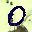
Label: 0